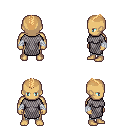
a pixel art fantasy rpg character, male body template, human, tanned skin, chain mail, white pants, light blonde short mohawk hairstyle, white cloth bandages, four views (front, back, left, right), 2x2 character sprite sheet, small pixel art, hard edges, no anti-aliasing